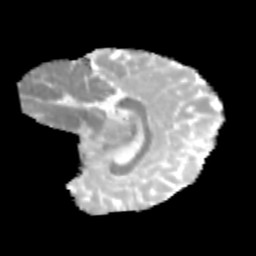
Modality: MD
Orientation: sagittal
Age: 12
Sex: female
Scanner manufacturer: siemens
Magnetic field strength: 3 T
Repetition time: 3.8 s
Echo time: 0.07 s